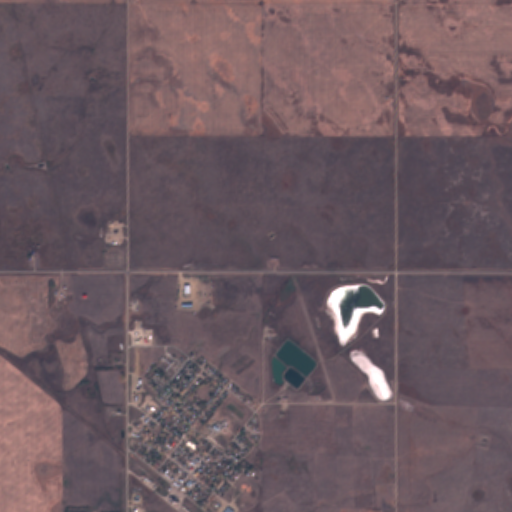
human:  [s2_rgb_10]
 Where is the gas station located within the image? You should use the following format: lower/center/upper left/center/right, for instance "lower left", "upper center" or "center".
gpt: The gas station is located in the lower left of the image.
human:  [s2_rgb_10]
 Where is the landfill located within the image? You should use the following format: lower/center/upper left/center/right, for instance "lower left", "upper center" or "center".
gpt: There is no landfill in the image.